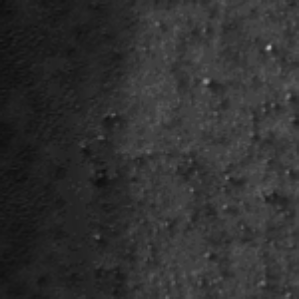
Label: frost